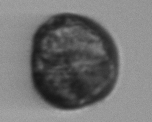
Label: Margalefidinium